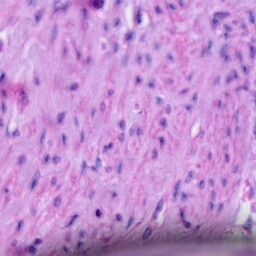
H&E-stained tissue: Cervix